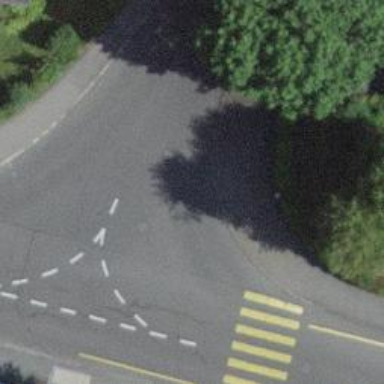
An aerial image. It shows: Kerb barrier.